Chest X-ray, AP view. Patient: 55 years old, sex F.
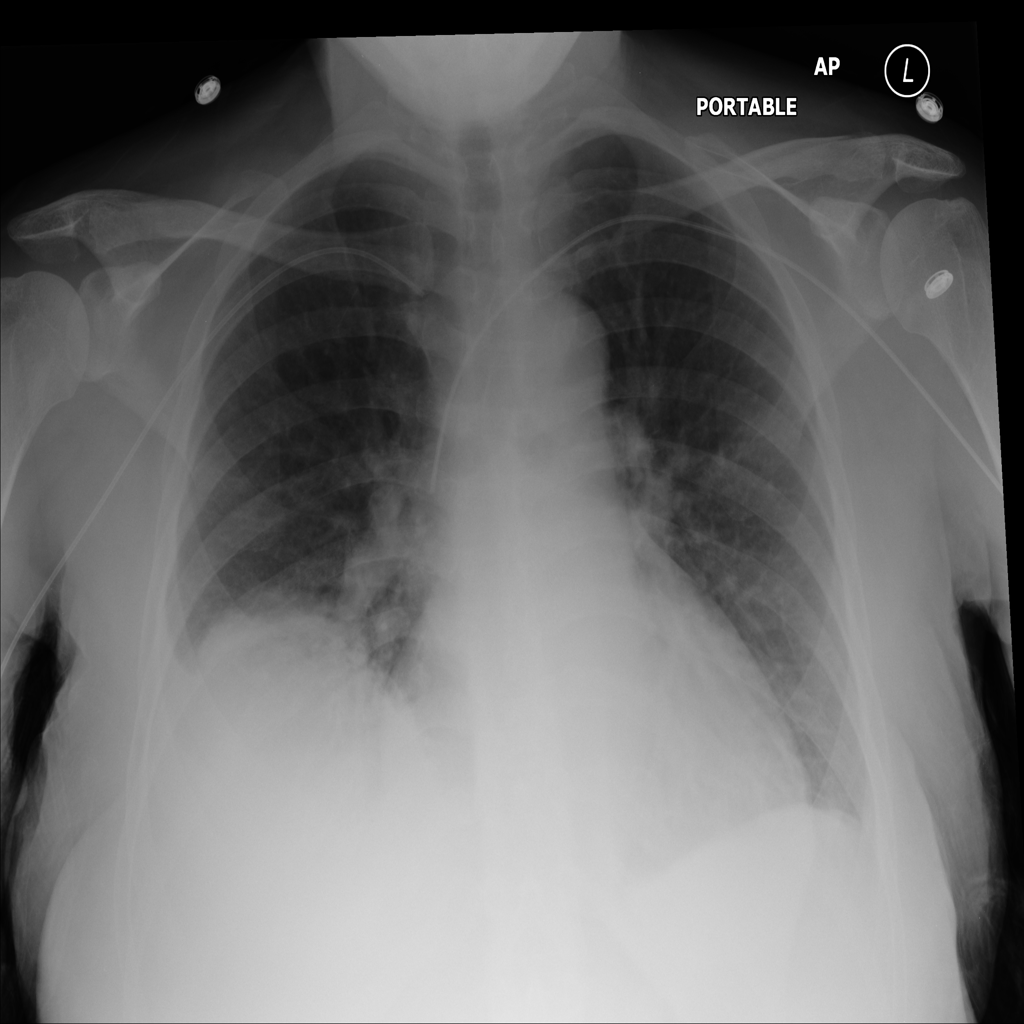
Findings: Atelectasis, Effusion, Infiltration